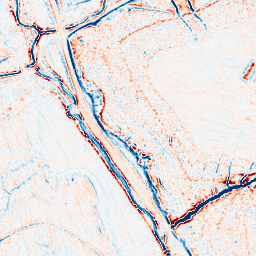
Category: edge_preserving
Decomposition family: bilateral
Decomposition parameters: d: 9
sigma_color: 150
sigma_space: 100
Upsampling method: regularized
Upsampling parameters: scale: 4
lambda_reg: 0.01
Upsampling scale: 4